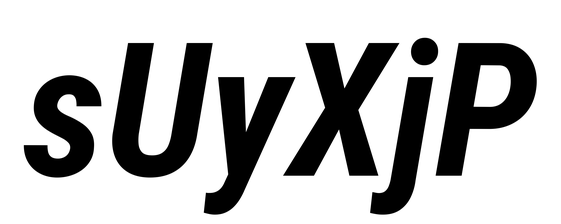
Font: Roboto-Italic_Condensed_Bold_Italic